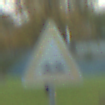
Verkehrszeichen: UnebeneFahrbahn
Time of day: MorningAfternoon
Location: Outdoor (Urban)
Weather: PartlyCloudy
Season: NotSpecified
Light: Natural